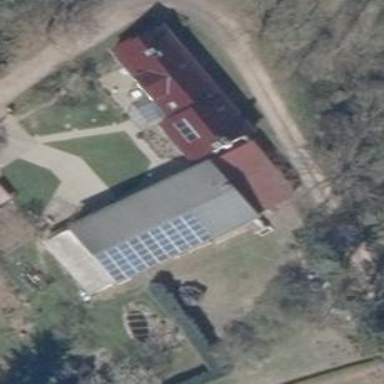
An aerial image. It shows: Solar photovoltaic panel generating electricity through small installation.